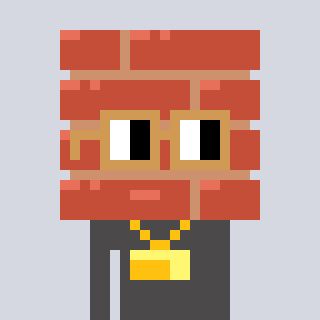
a pixel art character with square brown glasses, a wall-shaped head and a grayscale-colored body on a cool background